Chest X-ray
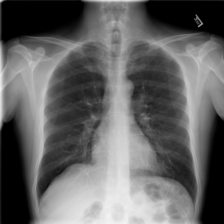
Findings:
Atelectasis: negative
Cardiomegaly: negative
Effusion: negative
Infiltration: negative
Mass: negative
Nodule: negative
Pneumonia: negative
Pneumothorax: negative
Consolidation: negative
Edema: negative
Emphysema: negative
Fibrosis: negative
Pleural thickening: negative
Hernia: negative